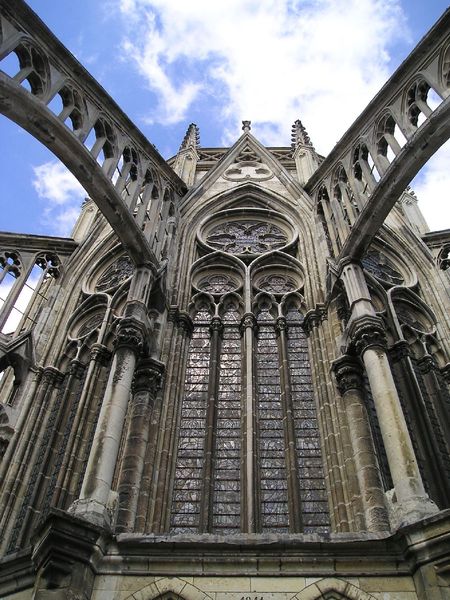
Titel: Kathedrale Notre-Dame von Amiens
Standort: Amiens (EU - F)
Schlagwörter: blau, himmel, wolken, ausschnitt, fenster, glas, grau, stützen, säule, säulen, weiss, spitze, stein, kirche, spitzen, gotik, farbig, bogen, giebel, weis, pilaster, detail, foto, fotografie, bögen, türmchen, stern, dom, scheiben, kathedrale, photo, sims, sandstein, glasfenster, gotisch, rosette, spitzbögen, chor, streben, durchbrochen, rosetten, masswerk, gemauert, strebewerk, lünette, kirchenfenster, strebewerks